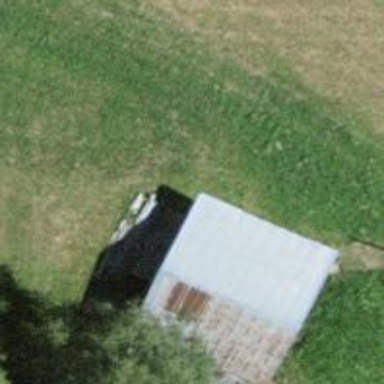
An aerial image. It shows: Rural barn.